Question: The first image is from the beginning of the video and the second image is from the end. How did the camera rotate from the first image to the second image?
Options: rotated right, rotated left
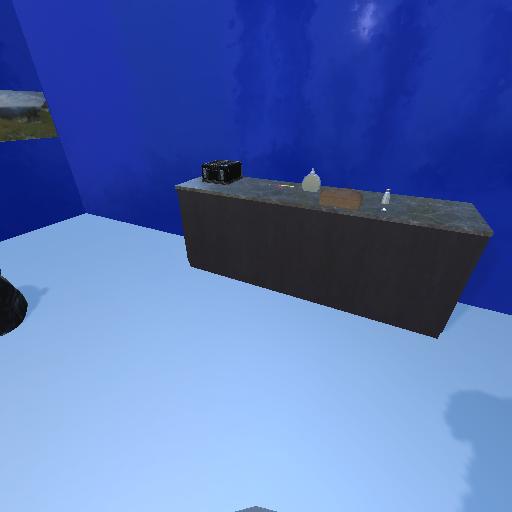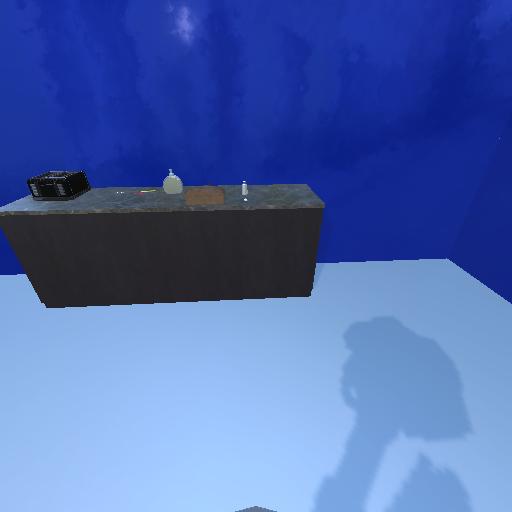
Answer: rotated right